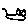
Label: cat